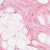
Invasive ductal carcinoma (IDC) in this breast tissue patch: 0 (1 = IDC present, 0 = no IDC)